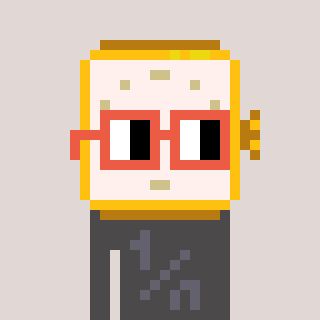
a pixel art character with square orange glasses, a watch-shaped head and a grayscale-colored body on a warm background